Question: I need to generate a table like this one (without the balls/pots). The number of rows (y-axe) depends on how many names i have and it can be more or less. The (x-axe) the down number depends on a parameter that i send with the URL as a queryString.I'm new with this and i don't know where and how to start with this, is there a ready template for this?If not can someone please help or give an advice to do something similar?

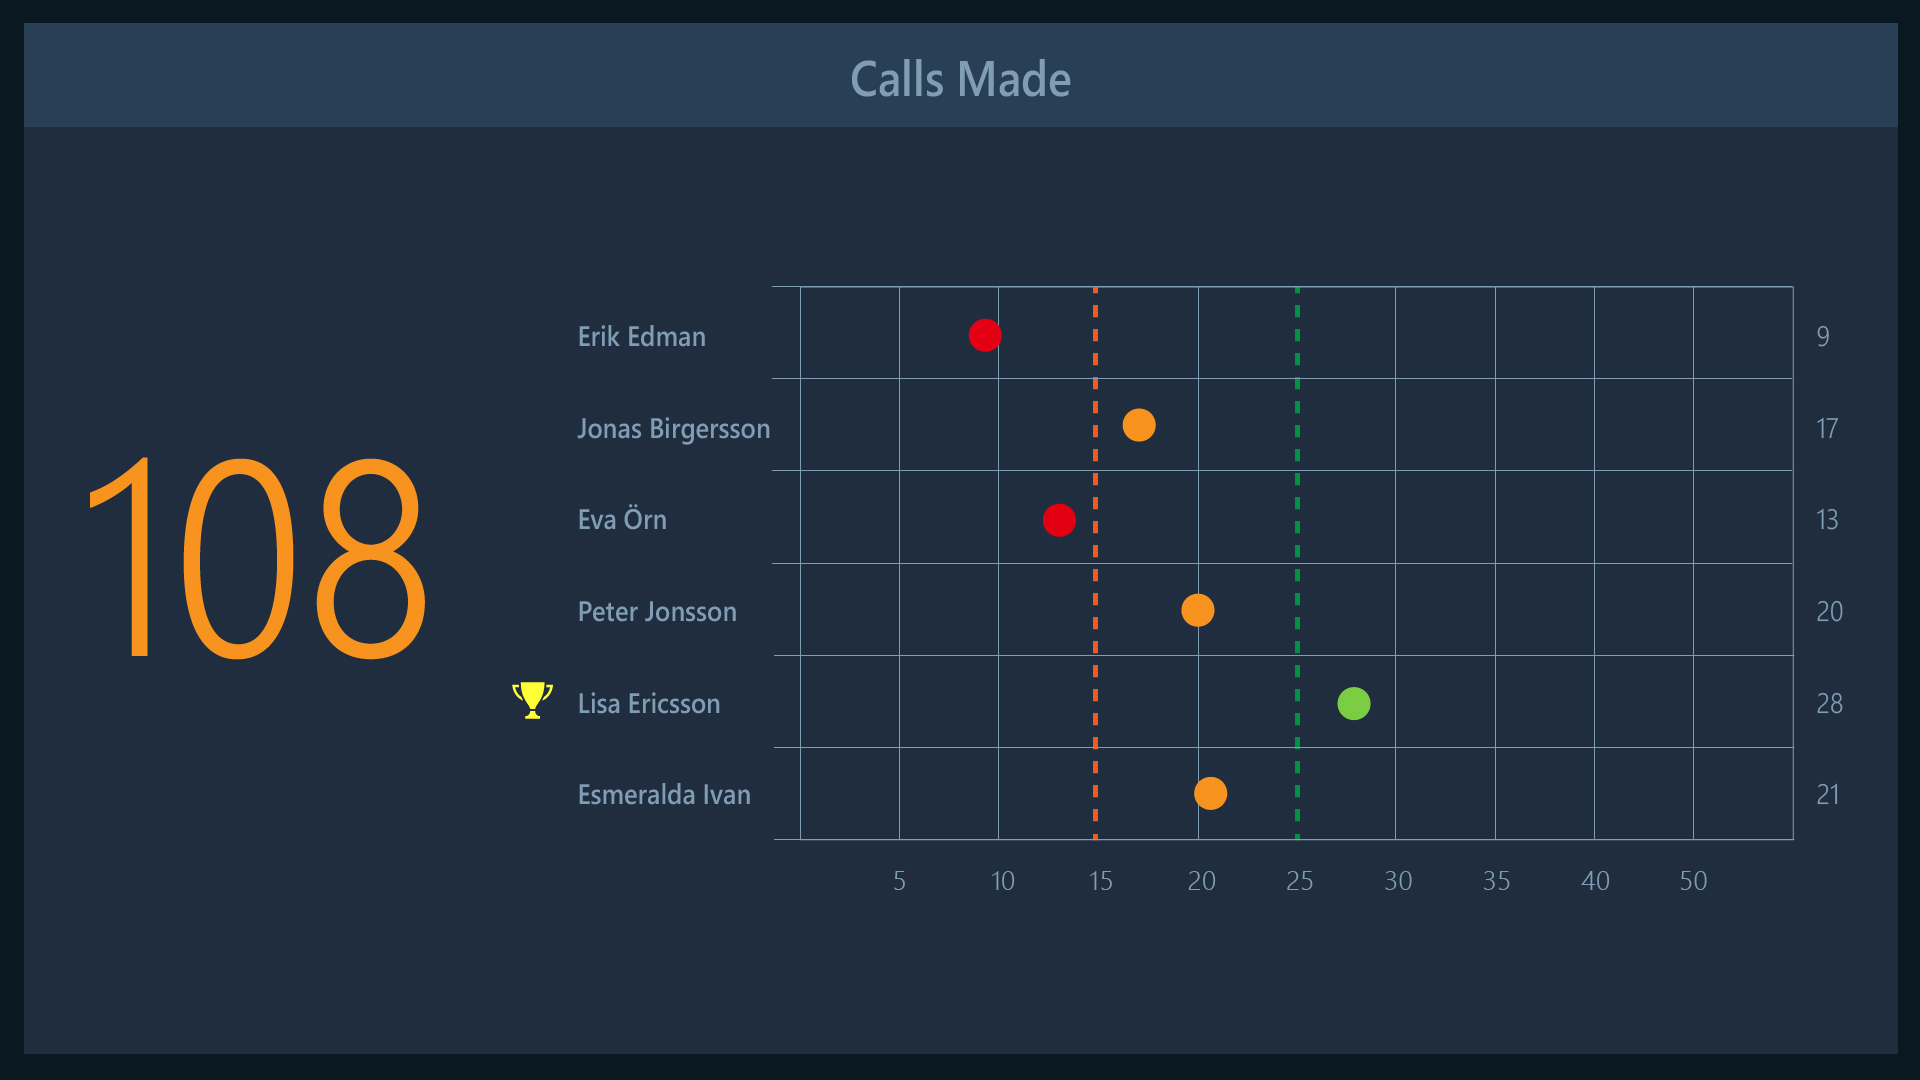
Answer: Here I have made a 'jsFiddle' with comments to help you to understand : <URL>
The result in image :

Hope it helps :)